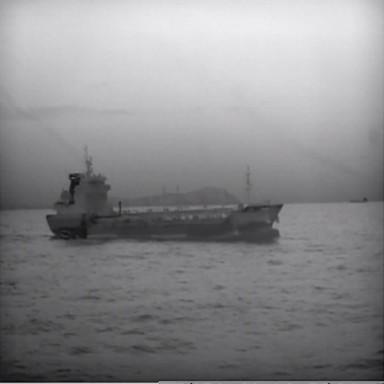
There are two liners in the infrared image.